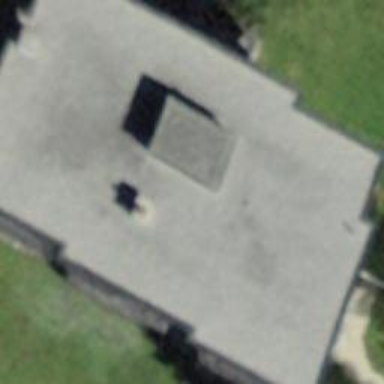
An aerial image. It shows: Building with flat roof.